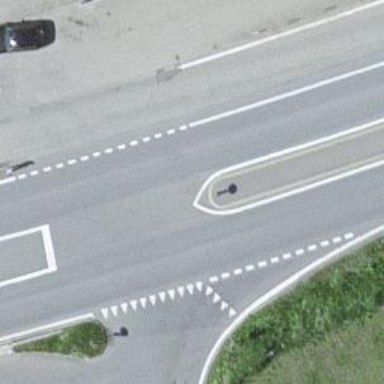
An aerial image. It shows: Asphalt road with primary designation and traffic calming island.